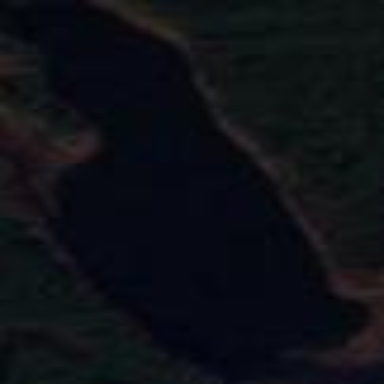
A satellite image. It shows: Lake with natural water.